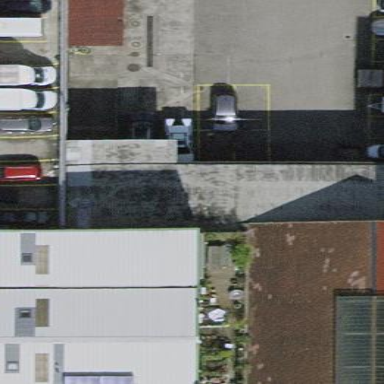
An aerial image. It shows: View of roof of building.